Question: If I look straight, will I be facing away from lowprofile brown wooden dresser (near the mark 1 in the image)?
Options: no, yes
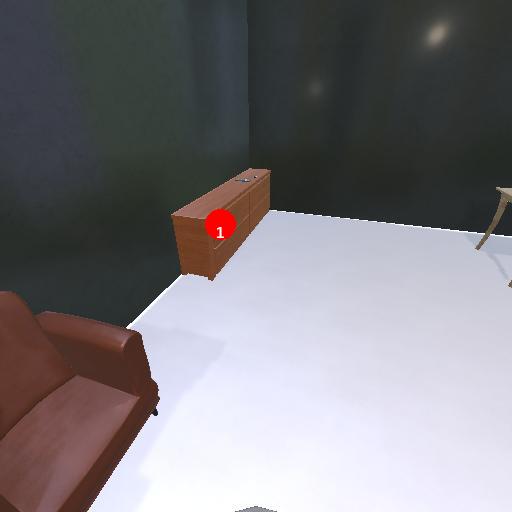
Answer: no